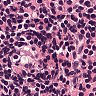
Metastatic tissue present: no